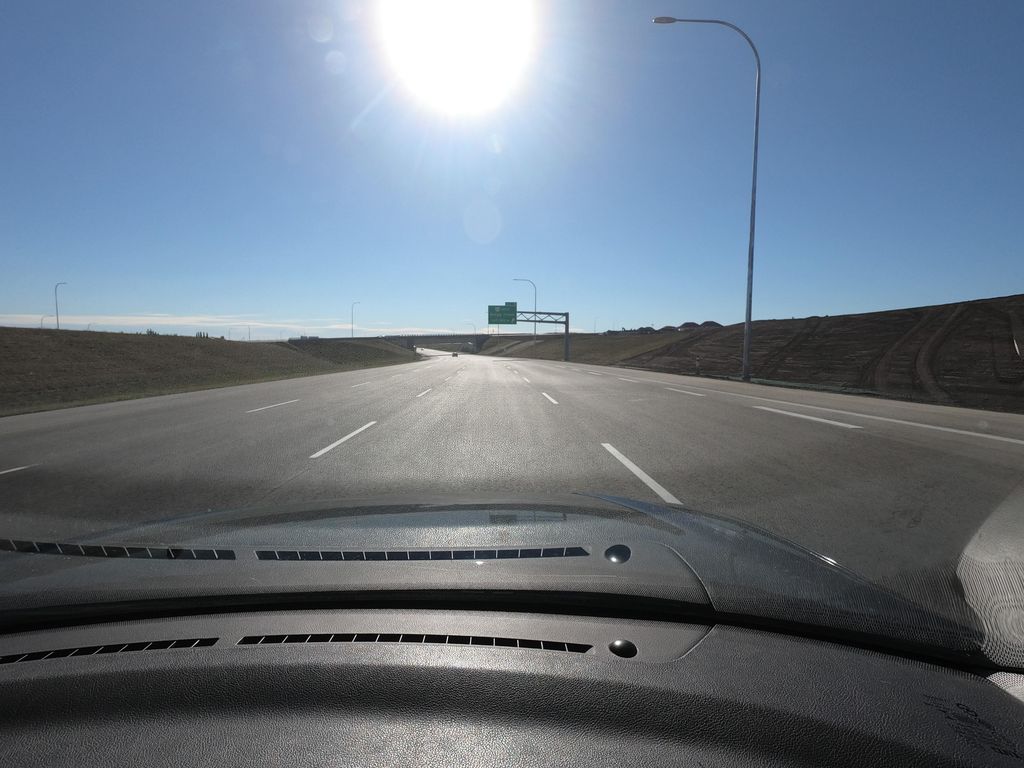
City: calgary